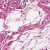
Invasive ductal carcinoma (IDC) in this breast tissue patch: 0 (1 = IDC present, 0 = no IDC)